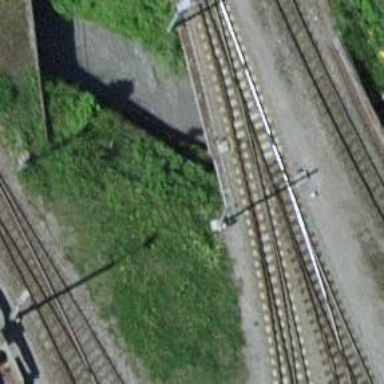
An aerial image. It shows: Railway switch.